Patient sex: F
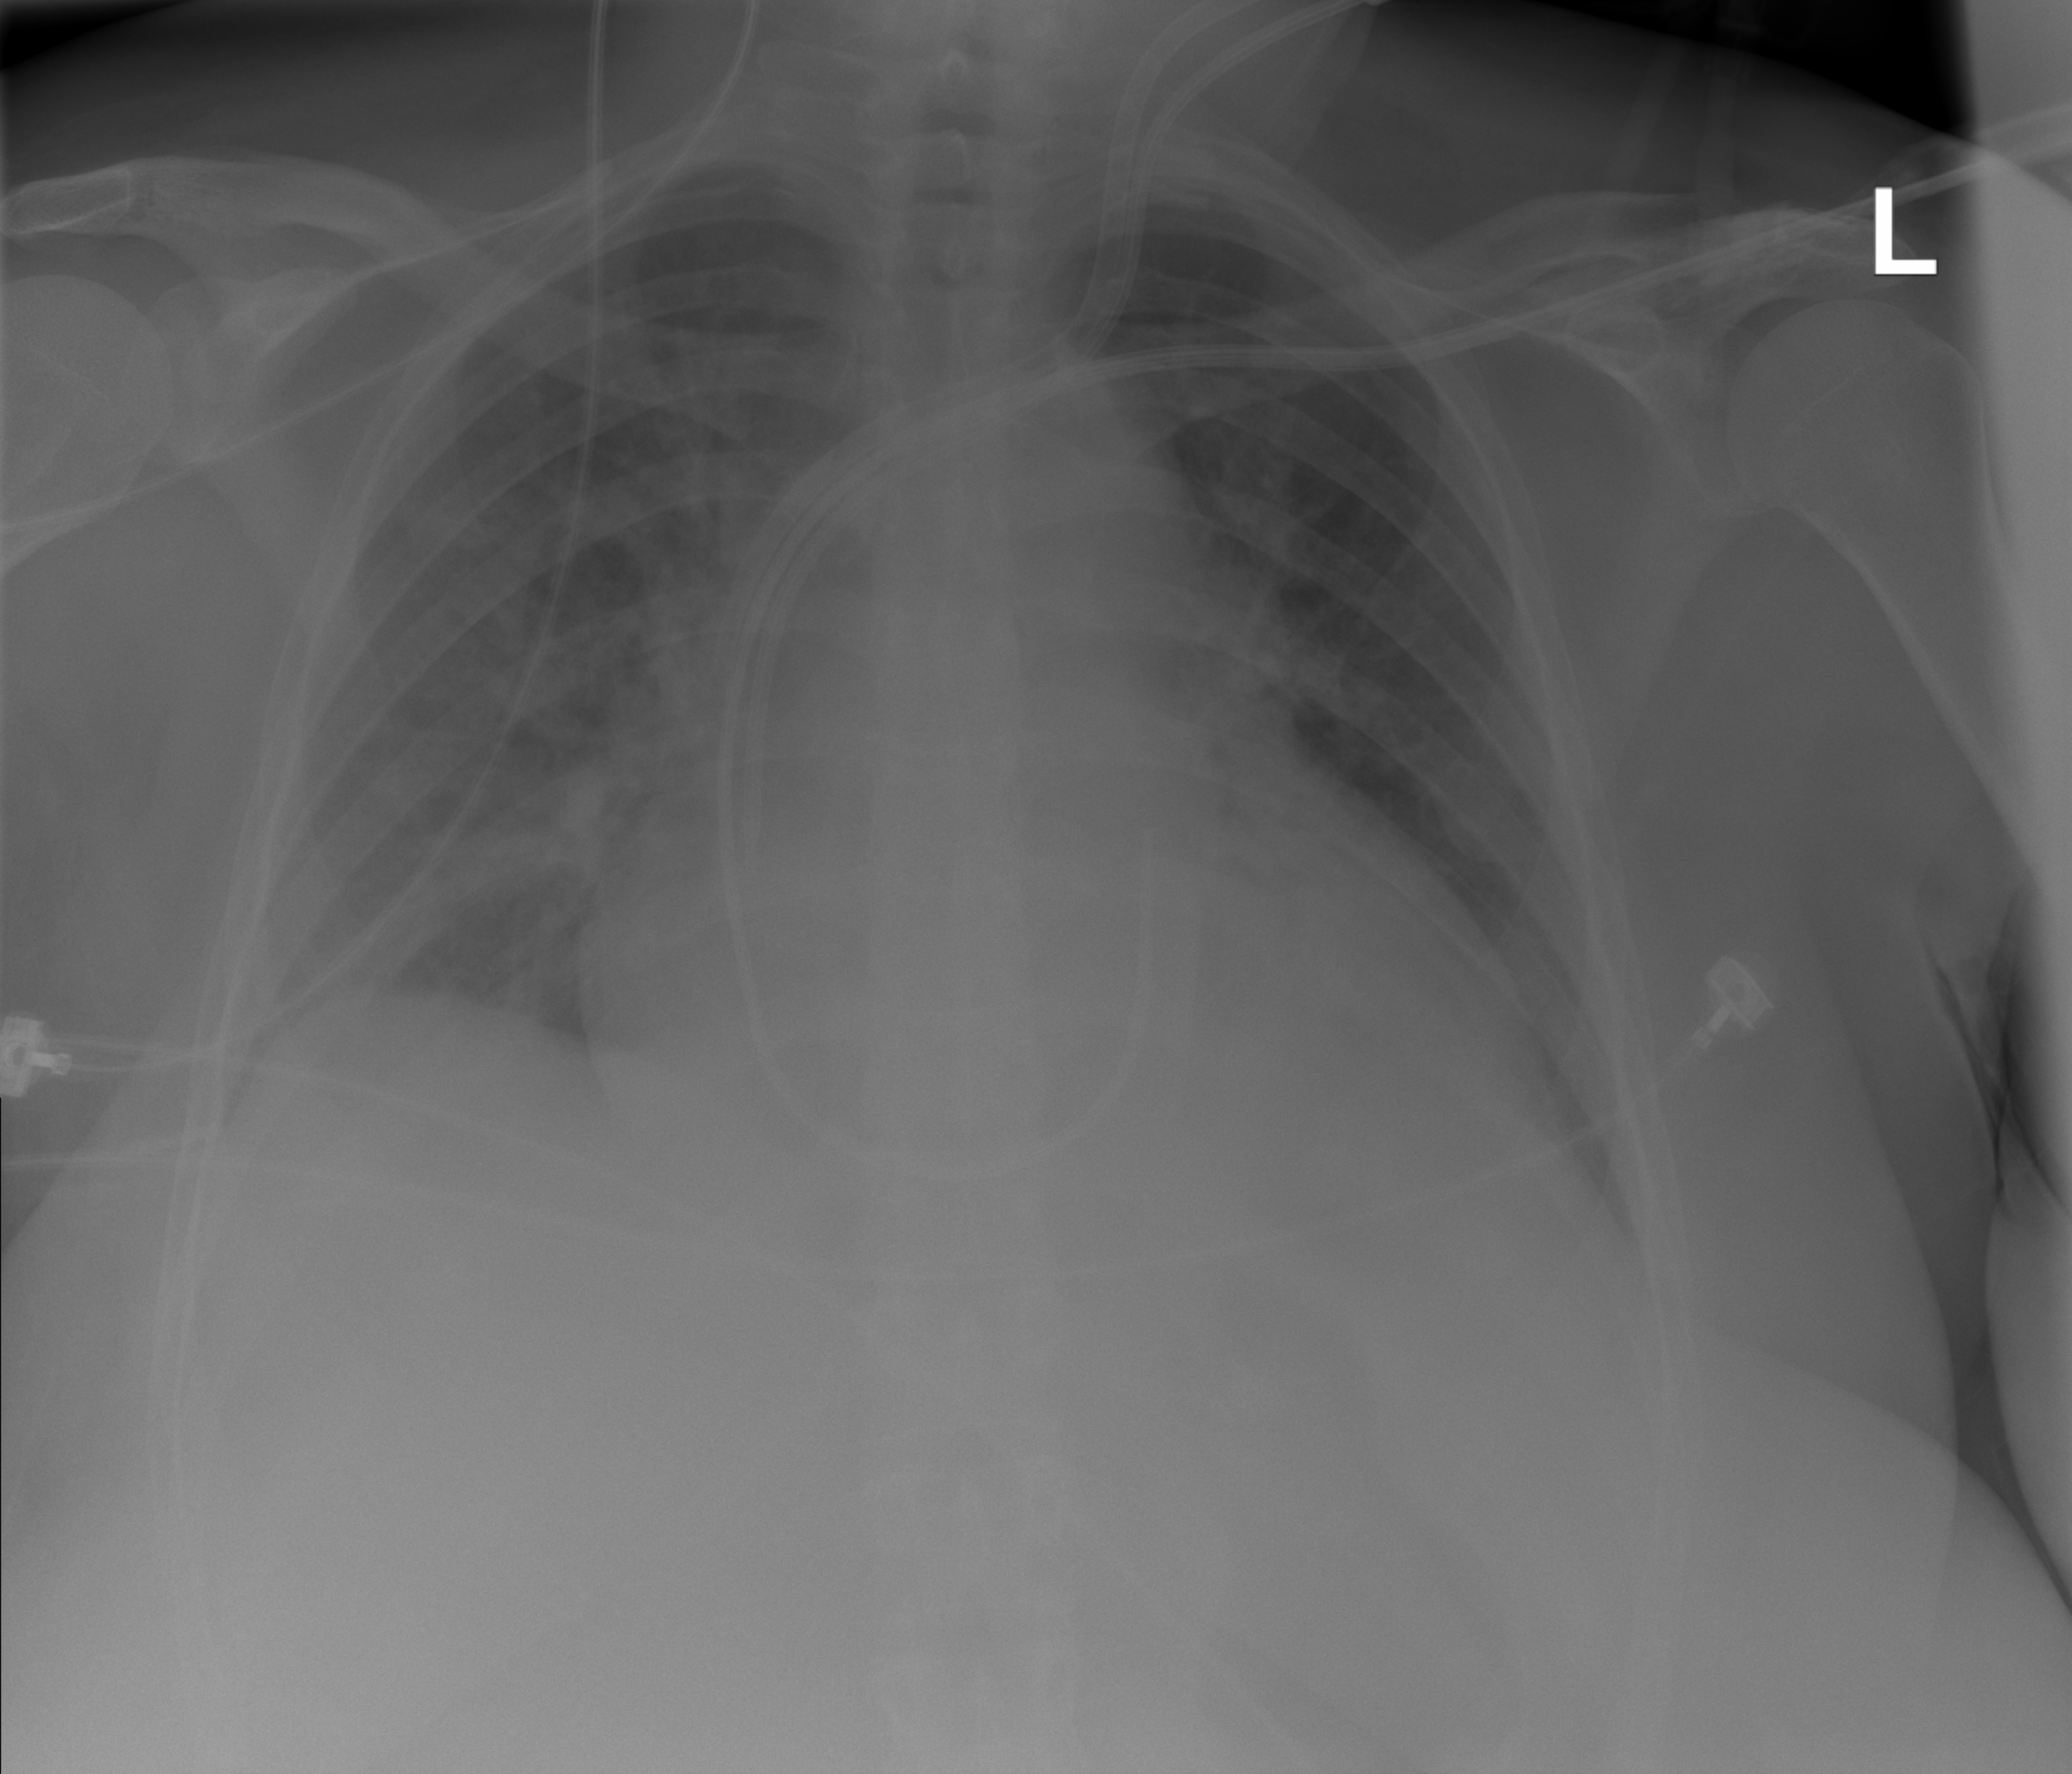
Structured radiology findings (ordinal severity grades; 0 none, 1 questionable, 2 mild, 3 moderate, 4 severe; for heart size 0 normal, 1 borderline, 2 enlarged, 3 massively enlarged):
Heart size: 2
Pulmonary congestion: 0
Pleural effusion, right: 0
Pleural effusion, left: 0
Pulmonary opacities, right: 2
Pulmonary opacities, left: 0
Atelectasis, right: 2
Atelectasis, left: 0